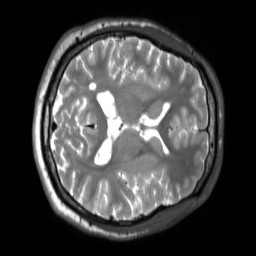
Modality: T2w
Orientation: axial
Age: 19
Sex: male
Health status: ill
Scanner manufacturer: siemens
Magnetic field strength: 3 T
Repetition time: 2.8 s
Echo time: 0.326 s